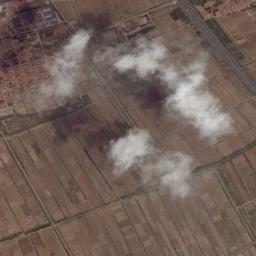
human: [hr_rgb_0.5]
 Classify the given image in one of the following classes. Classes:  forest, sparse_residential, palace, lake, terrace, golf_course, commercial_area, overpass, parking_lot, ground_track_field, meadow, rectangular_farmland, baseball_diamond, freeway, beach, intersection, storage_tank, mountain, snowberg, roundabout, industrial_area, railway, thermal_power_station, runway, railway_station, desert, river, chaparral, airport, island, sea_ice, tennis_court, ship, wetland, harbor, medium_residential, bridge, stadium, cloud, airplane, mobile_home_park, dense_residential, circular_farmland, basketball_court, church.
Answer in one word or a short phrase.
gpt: cloud